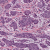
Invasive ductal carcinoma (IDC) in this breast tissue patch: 1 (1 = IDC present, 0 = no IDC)